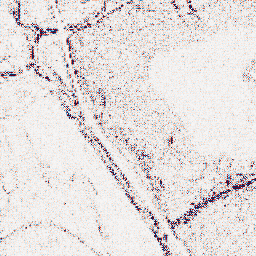
Category: wavelet
Decomposition family: wavelet_dwt
Decomposition parameters: wavelet: db2
level: 1
Upsampling method: quartic
Upsampling parameters: scale: 8
Upsampling scale: 8